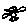
Label: bird